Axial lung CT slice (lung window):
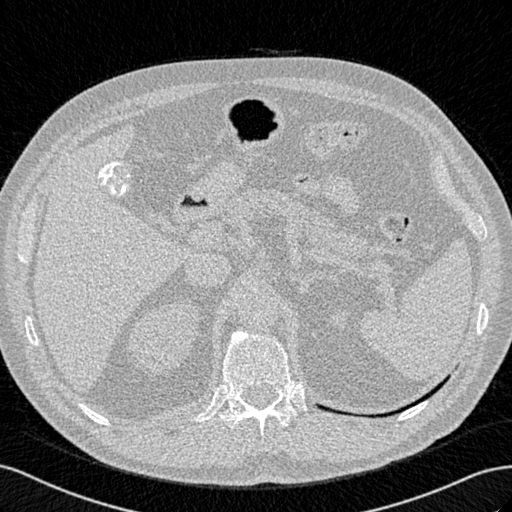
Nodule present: no